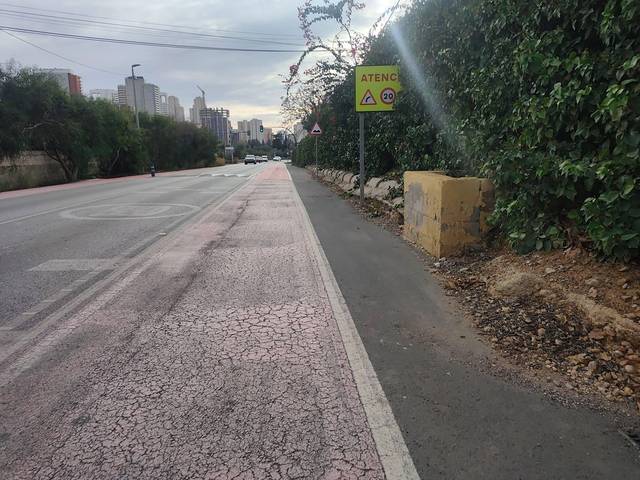
Region: Spain
Coordinates: 38.547, -0.1046